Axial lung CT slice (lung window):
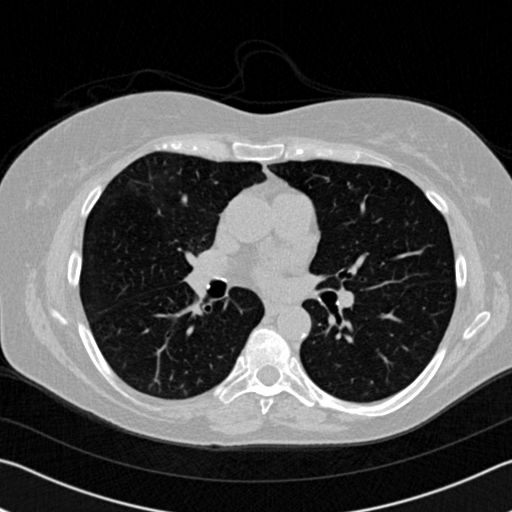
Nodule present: no